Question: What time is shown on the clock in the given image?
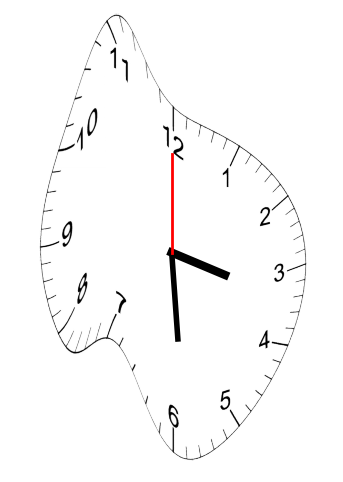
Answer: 03:29:00